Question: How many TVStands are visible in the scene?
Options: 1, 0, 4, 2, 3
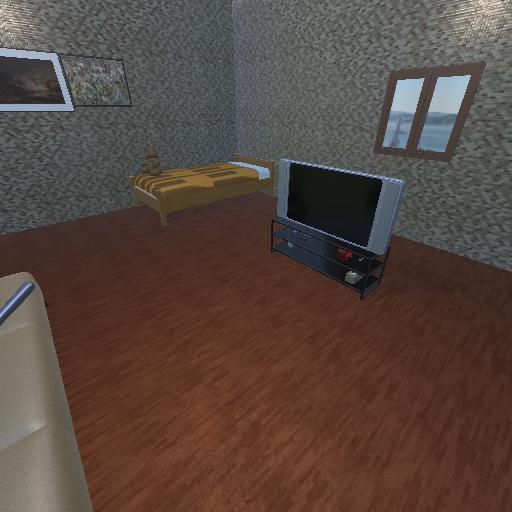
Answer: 1